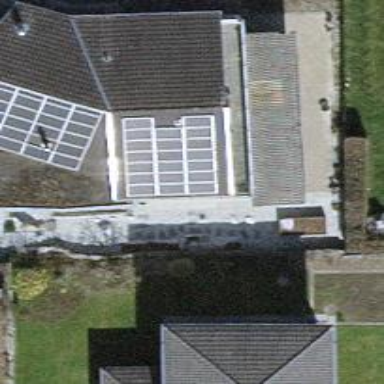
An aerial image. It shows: Solar power generator utilizing photovoltaic technology with solar photovoltaic panels.